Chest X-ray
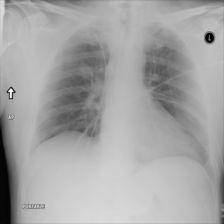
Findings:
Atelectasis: negative
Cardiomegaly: negative
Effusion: negative
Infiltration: negative
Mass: positive
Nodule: negative
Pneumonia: negative
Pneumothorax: negative
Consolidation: negative
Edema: negative
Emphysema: negative
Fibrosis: negative
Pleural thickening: negative
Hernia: negative